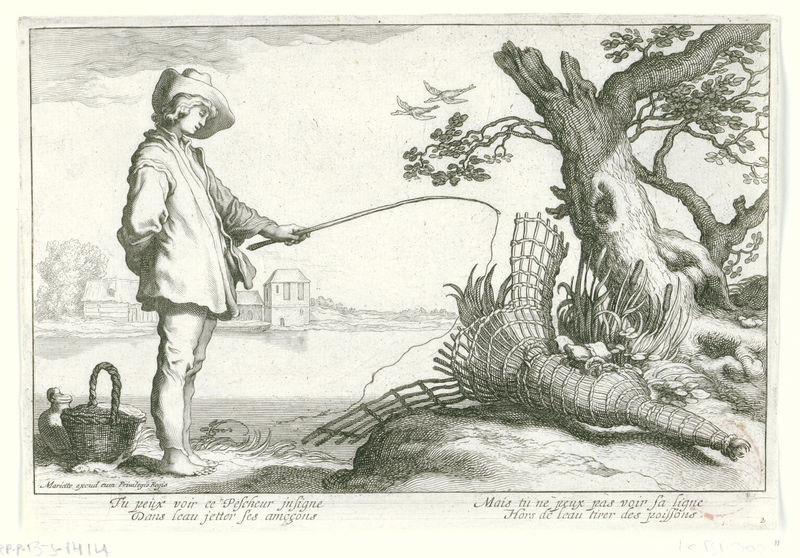
Titel: De jonge visser
Künstler: Cornelis (II) Bloemaert
Standort: Amsterdam
Institution: Rijksmuseum
Schlagwörter: baum, mann, see, hut, zeichnung, haus, rahmen, krug, schrift, hat, white, black, gray, grey, hair, nose, portrait, korb, picture, junge, druck, radierung, stich, angel, jüngling, man, tree, building, girl, house, lake, houses, boy, eyes, feet, grass, river, drawing, black and white, coat, mouth, illustration, birds, french, jacket, writing, letters, basket, leaves, trunk, buildings, pants, pencil, eye, farm, pond, branches, fish, fishing, whip, jug, pitcher, weeds, words, corn, net, ducks, fishing pole, trap, cornucopia, pussywillows, voir, mais, 한사람이 낚시대를 드리우고 있다, 옆에 나무는 오래되었다, 새 두마리가 하늘을 날고 있다, 사람은 자신이 먹을 것을 준비해왔다, 하늘에 구름이 많지 않고 맑다, 사람앞에 있는 강을 건너 집들이 있다